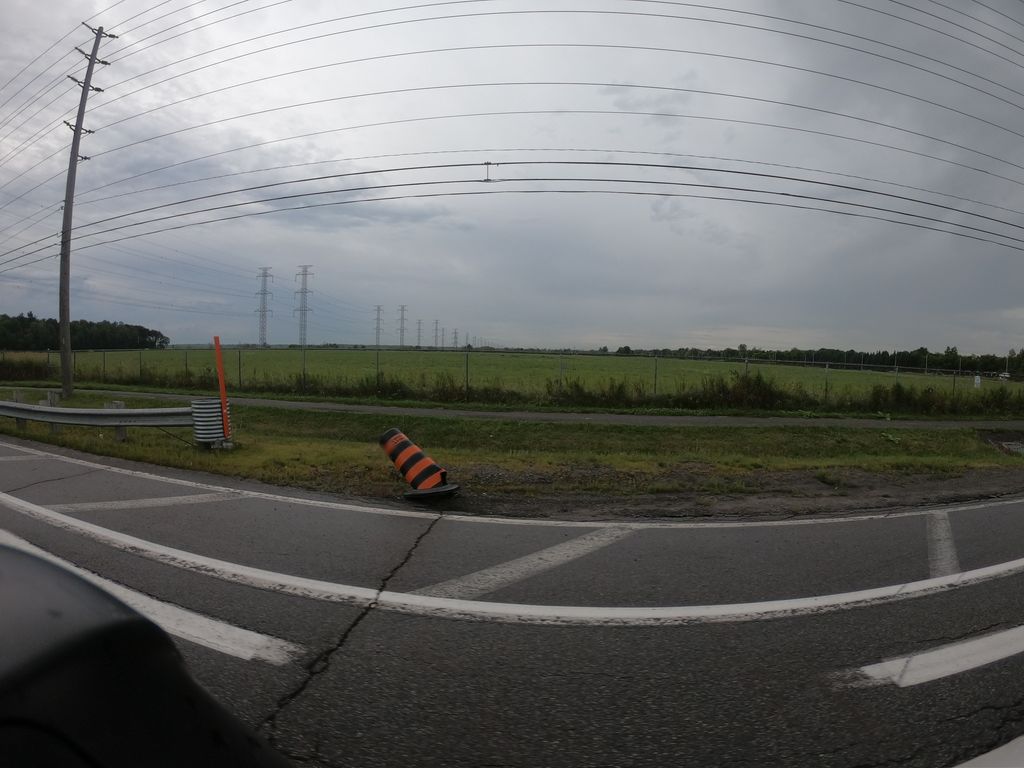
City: ottawa-gatineau